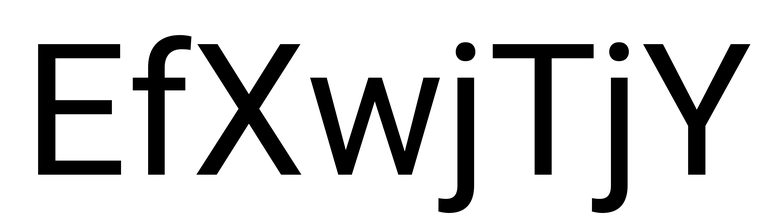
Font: Roboto_Regular